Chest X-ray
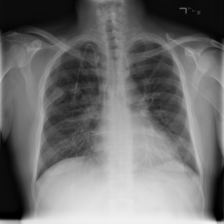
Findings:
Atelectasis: negative
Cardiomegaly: negative
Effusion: negative
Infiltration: positive
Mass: negative
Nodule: negative
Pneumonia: negative
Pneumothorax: negative
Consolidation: negative
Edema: negative
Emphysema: negative
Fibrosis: negative
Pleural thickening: negative
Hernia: negative